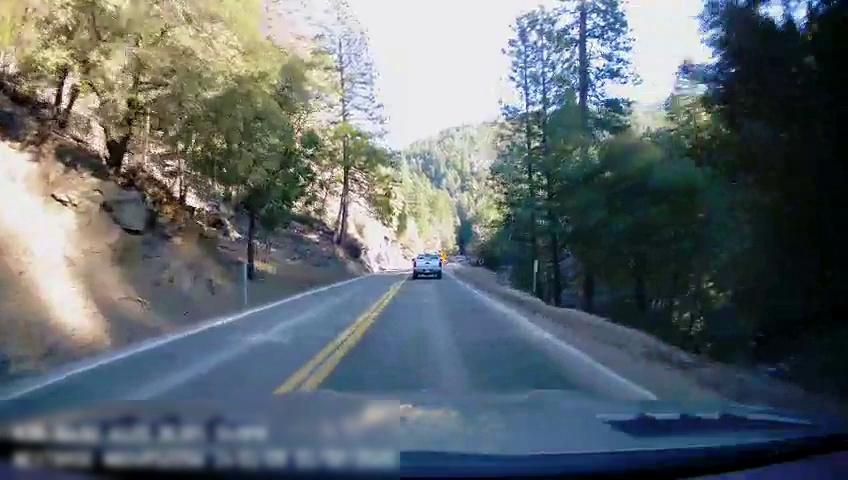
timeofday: Day
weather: Sunny
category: Drivable Space
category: Drivable Space
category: Vehicles | Truck
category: Lanes | Opposite Lane
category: Lanes | Current Lane
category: Lanes | Opposite Lane
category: Lanes | Current Lane